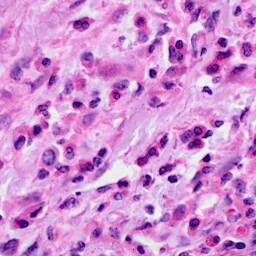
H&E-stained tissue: Cervix